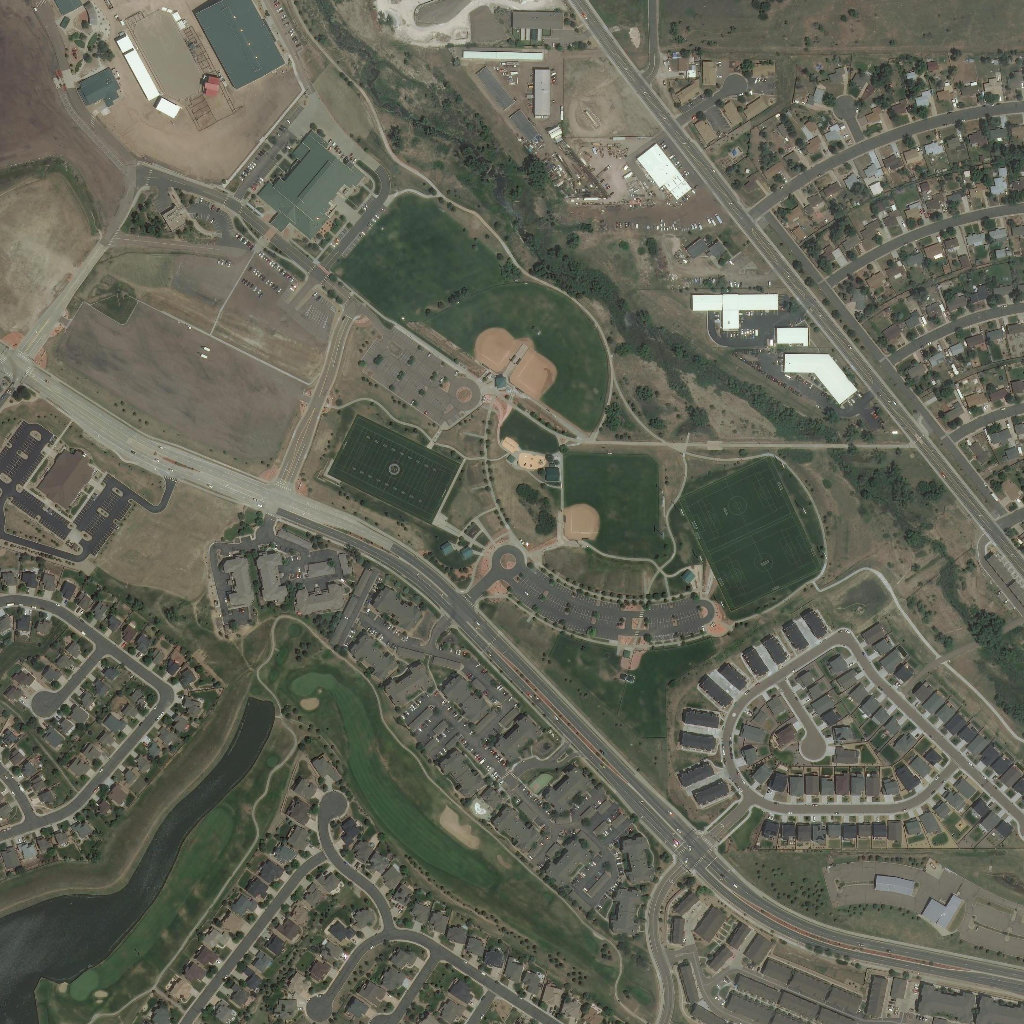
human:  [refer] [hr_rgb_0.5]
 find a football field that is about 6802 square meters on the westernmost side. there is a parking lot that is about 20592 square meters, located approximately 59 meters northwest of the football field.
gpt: <box>[[32, 40, 44, 50, 0]]</box>

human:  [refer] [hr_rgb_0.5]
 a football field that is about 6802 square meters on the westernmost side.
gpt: <box>[[32, 40, 44, 50, 0]]</box>

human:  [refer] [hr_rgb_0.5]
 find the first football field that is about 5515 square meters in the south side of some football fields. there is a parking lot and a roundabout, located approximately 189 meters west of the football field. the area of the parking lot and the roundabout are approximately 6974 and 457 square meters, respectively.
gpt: <box>[[69, 50, 79, 59, 0]]</box>

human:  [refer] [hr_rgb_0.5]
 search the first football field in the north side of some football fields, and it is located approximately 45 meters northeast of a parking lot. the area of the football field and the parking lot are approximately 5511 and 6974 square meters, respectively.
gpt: <box>[[66, 44, 77, 53, 0]]</box>

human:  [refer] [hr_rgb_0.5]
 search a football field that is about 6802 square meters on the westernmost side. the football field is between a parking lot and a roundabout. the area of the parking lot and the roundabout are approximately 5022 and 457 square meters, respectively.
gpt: <box>[[32, 40, 44, 50, 0]]</box>

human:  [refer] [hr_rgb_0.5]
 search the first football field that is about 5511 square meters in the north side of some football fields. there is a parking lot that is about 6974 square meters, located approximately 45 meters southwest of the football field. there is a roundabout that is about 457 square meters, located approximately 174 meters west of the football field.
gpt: <box>[[66, 44, 77, 53, 0]]</box>